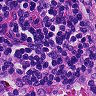
Metastatic tissue present: no